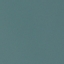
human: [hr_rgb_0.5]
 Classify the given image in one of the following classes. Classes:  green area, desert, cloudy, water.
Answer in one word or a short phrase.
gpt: water